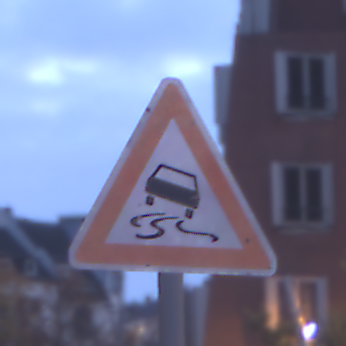
Verkehrszeichen: SchleuderOderRutschgefahr
Umgebung: Outdoor, Urban
Tageszeit: Night
Wetter: PartlyCloudy
Licht: Artificial
Jahreszeit: NotSpecified
Kontrast: HighContrast